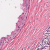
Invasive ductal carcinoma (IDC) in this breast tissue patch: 0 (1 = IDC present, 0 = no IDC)